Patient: sex M, age 65
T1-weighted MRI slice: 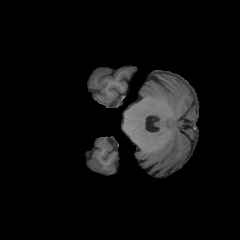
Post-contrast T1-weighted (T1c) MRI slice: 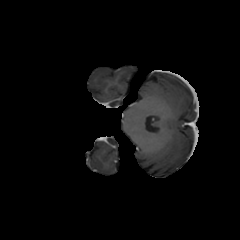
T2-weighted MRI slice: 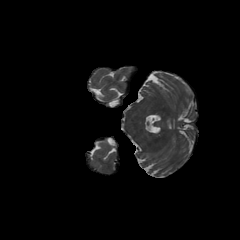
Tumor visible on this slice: no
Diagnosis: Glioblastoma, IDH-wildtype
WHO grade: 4